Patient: sex F, age 39
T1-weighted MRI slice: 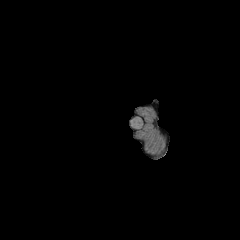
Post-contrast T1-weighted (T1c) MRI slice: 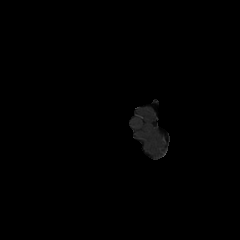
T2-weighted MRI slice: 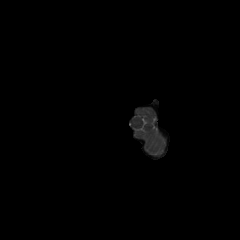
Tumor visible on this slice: no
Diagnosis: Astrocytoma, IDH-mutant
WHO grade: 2